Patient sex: F
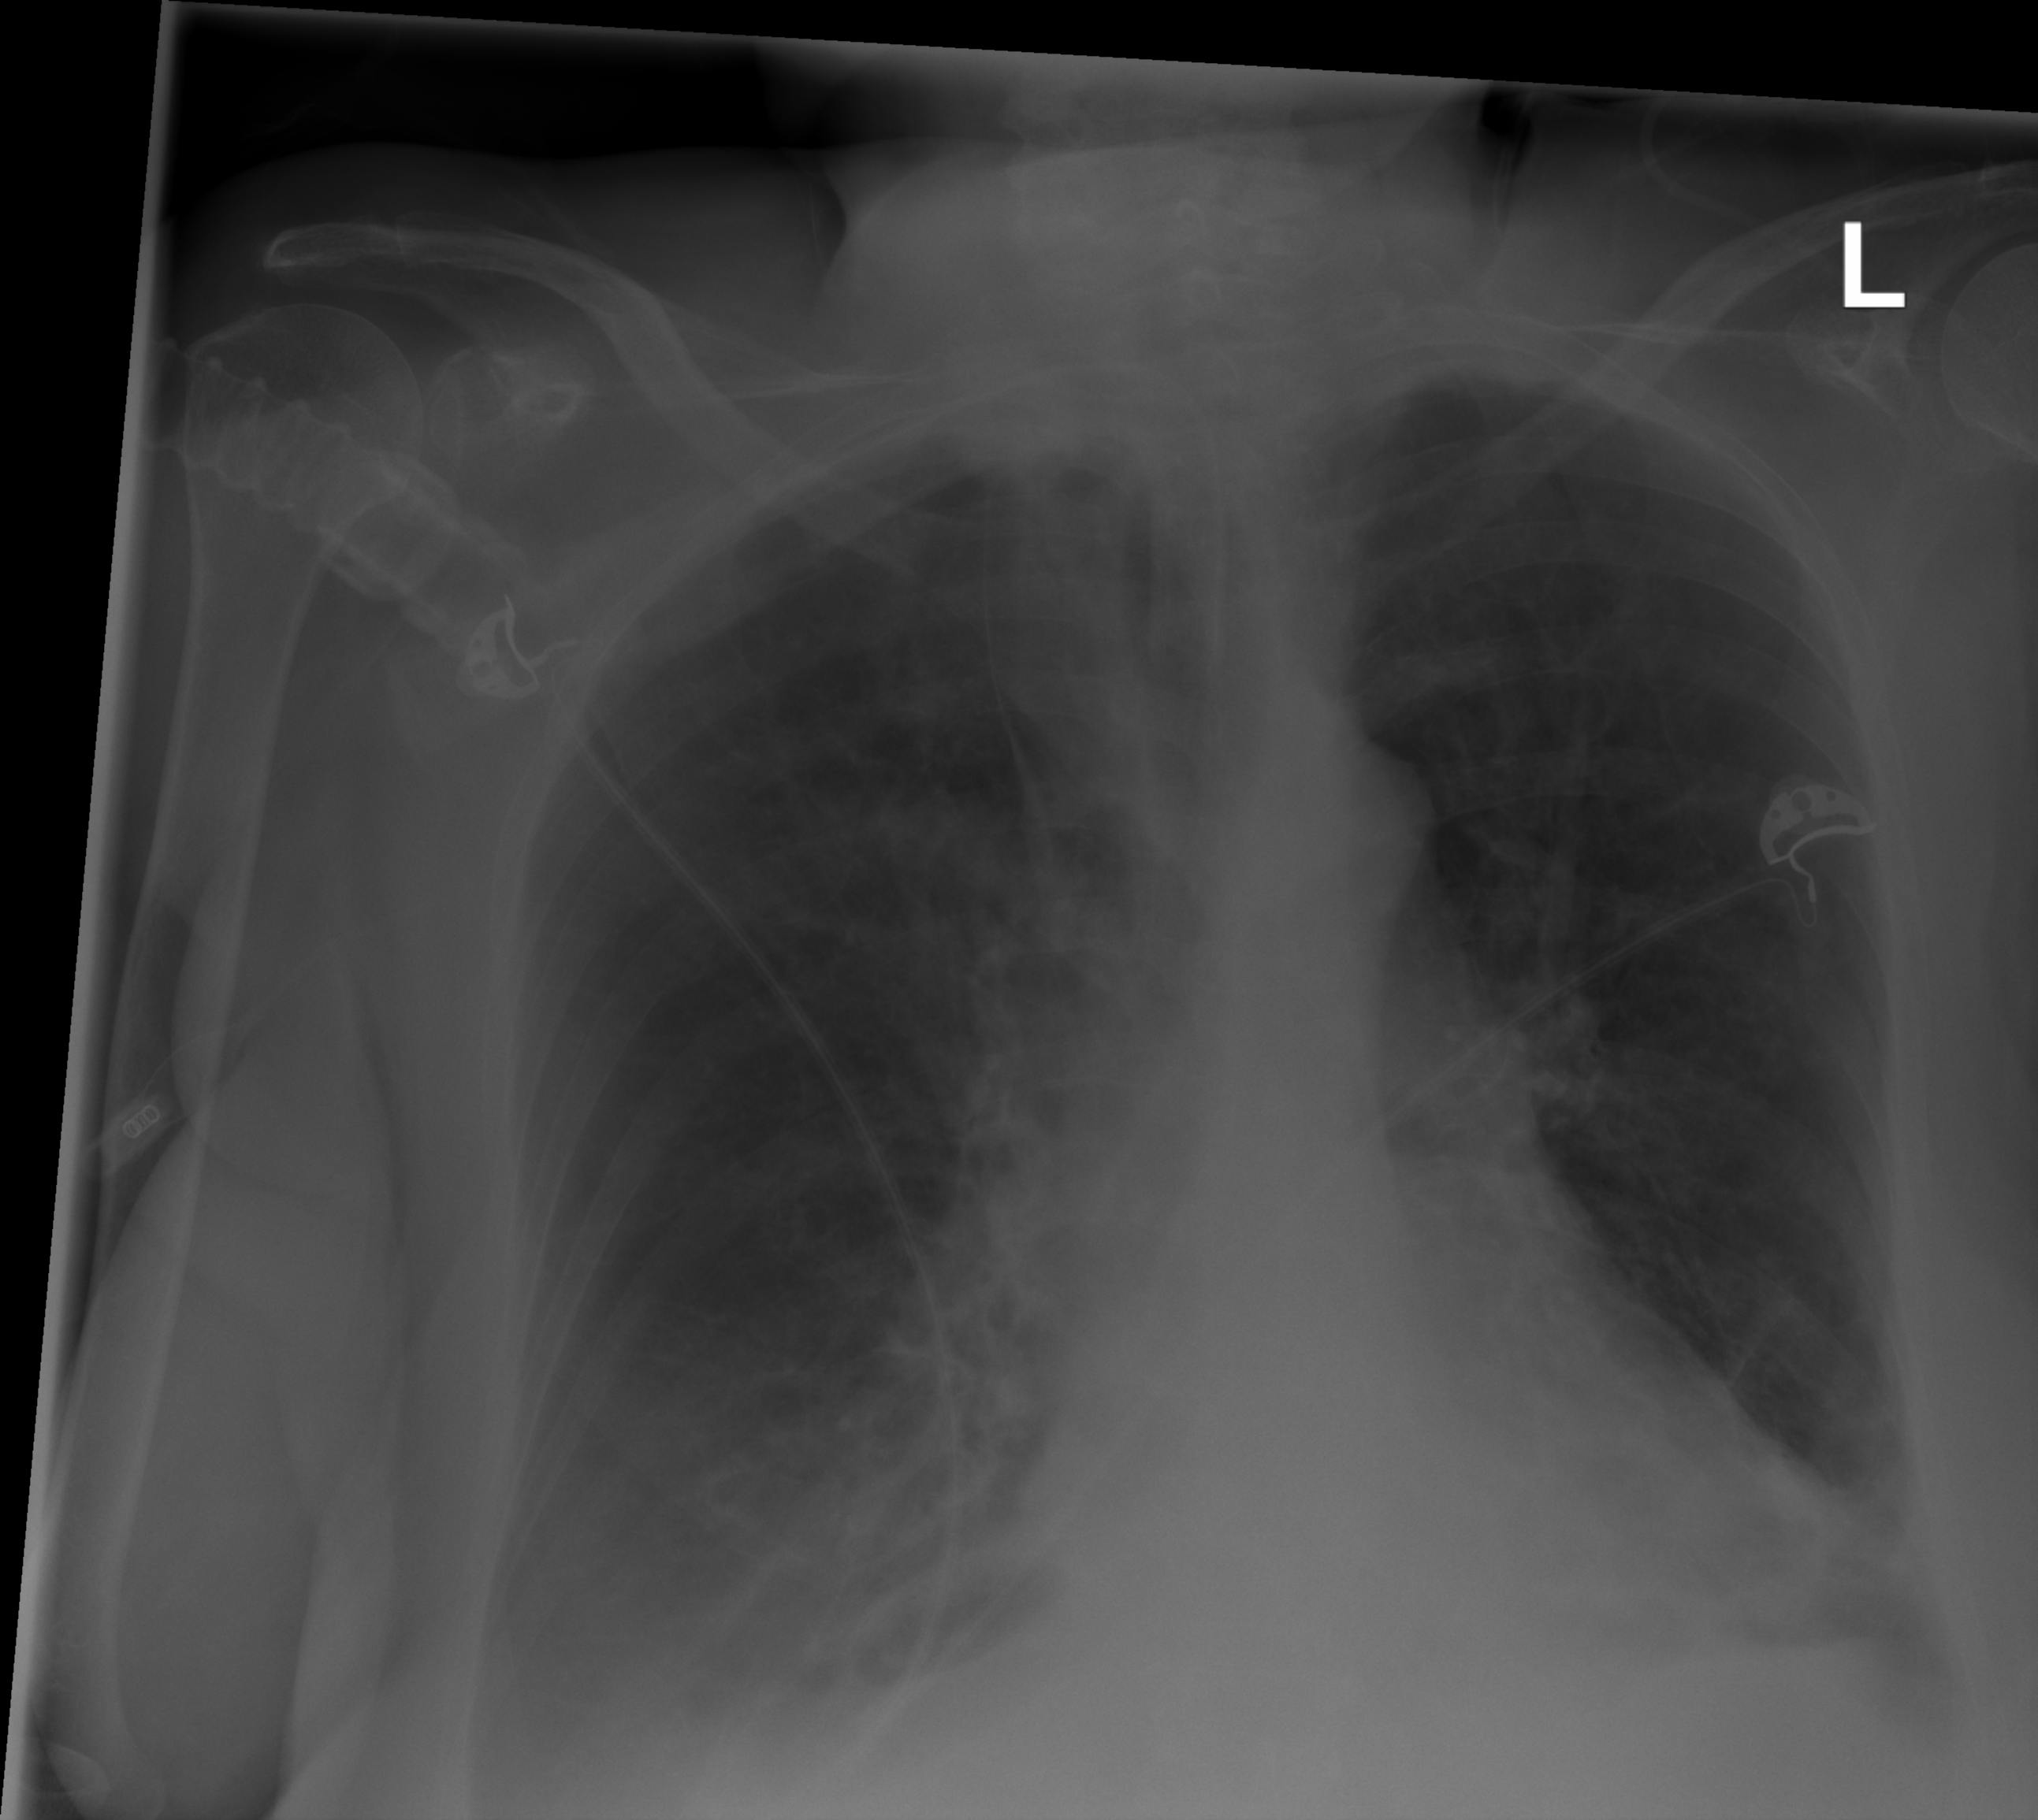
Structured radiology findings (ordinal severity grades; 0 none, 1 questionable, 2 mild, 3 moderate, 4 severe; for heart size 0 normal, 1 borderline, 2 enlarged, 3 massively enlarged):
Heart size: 2
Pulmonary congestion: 2
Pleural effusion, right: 2
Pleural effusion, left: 0
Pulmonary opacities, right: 1
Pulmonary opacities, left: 1
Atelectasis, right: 2
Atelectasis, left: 2